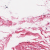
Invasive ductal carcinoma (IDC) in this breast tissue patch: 0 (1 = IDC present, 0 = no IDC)